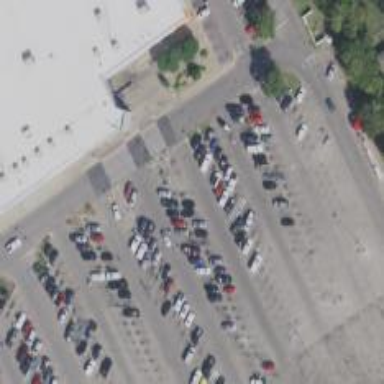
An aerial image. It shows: Parking space.